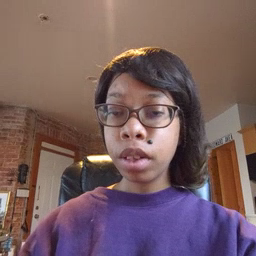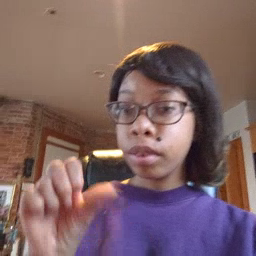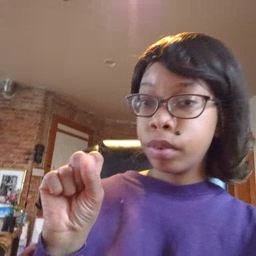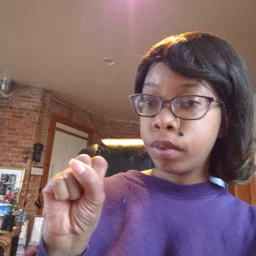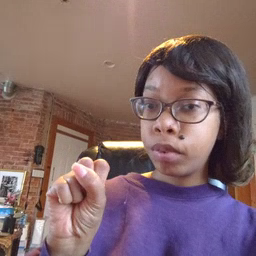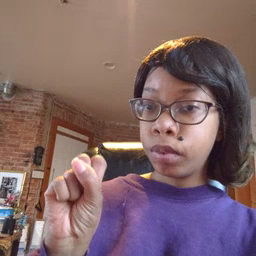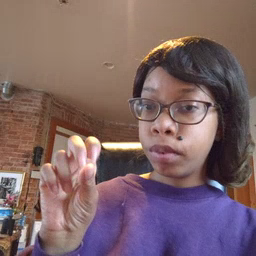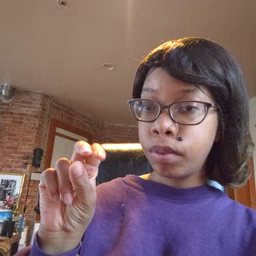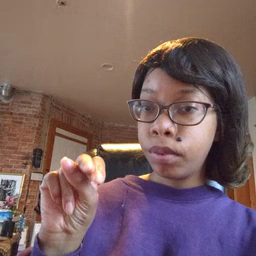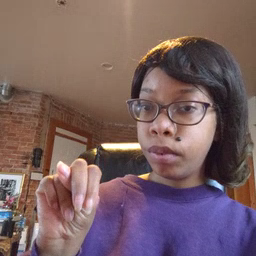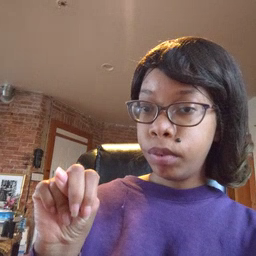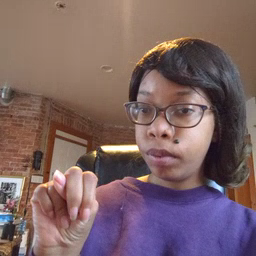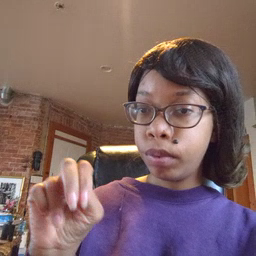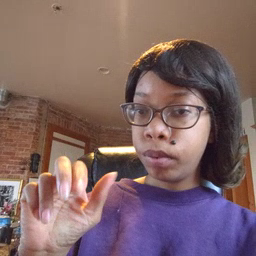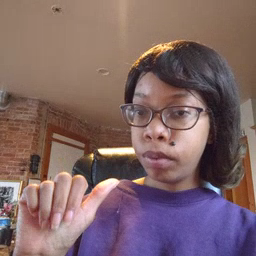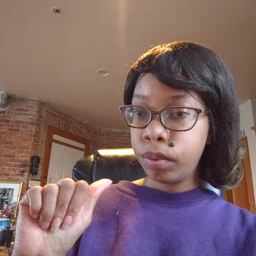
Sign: snack